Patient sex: F
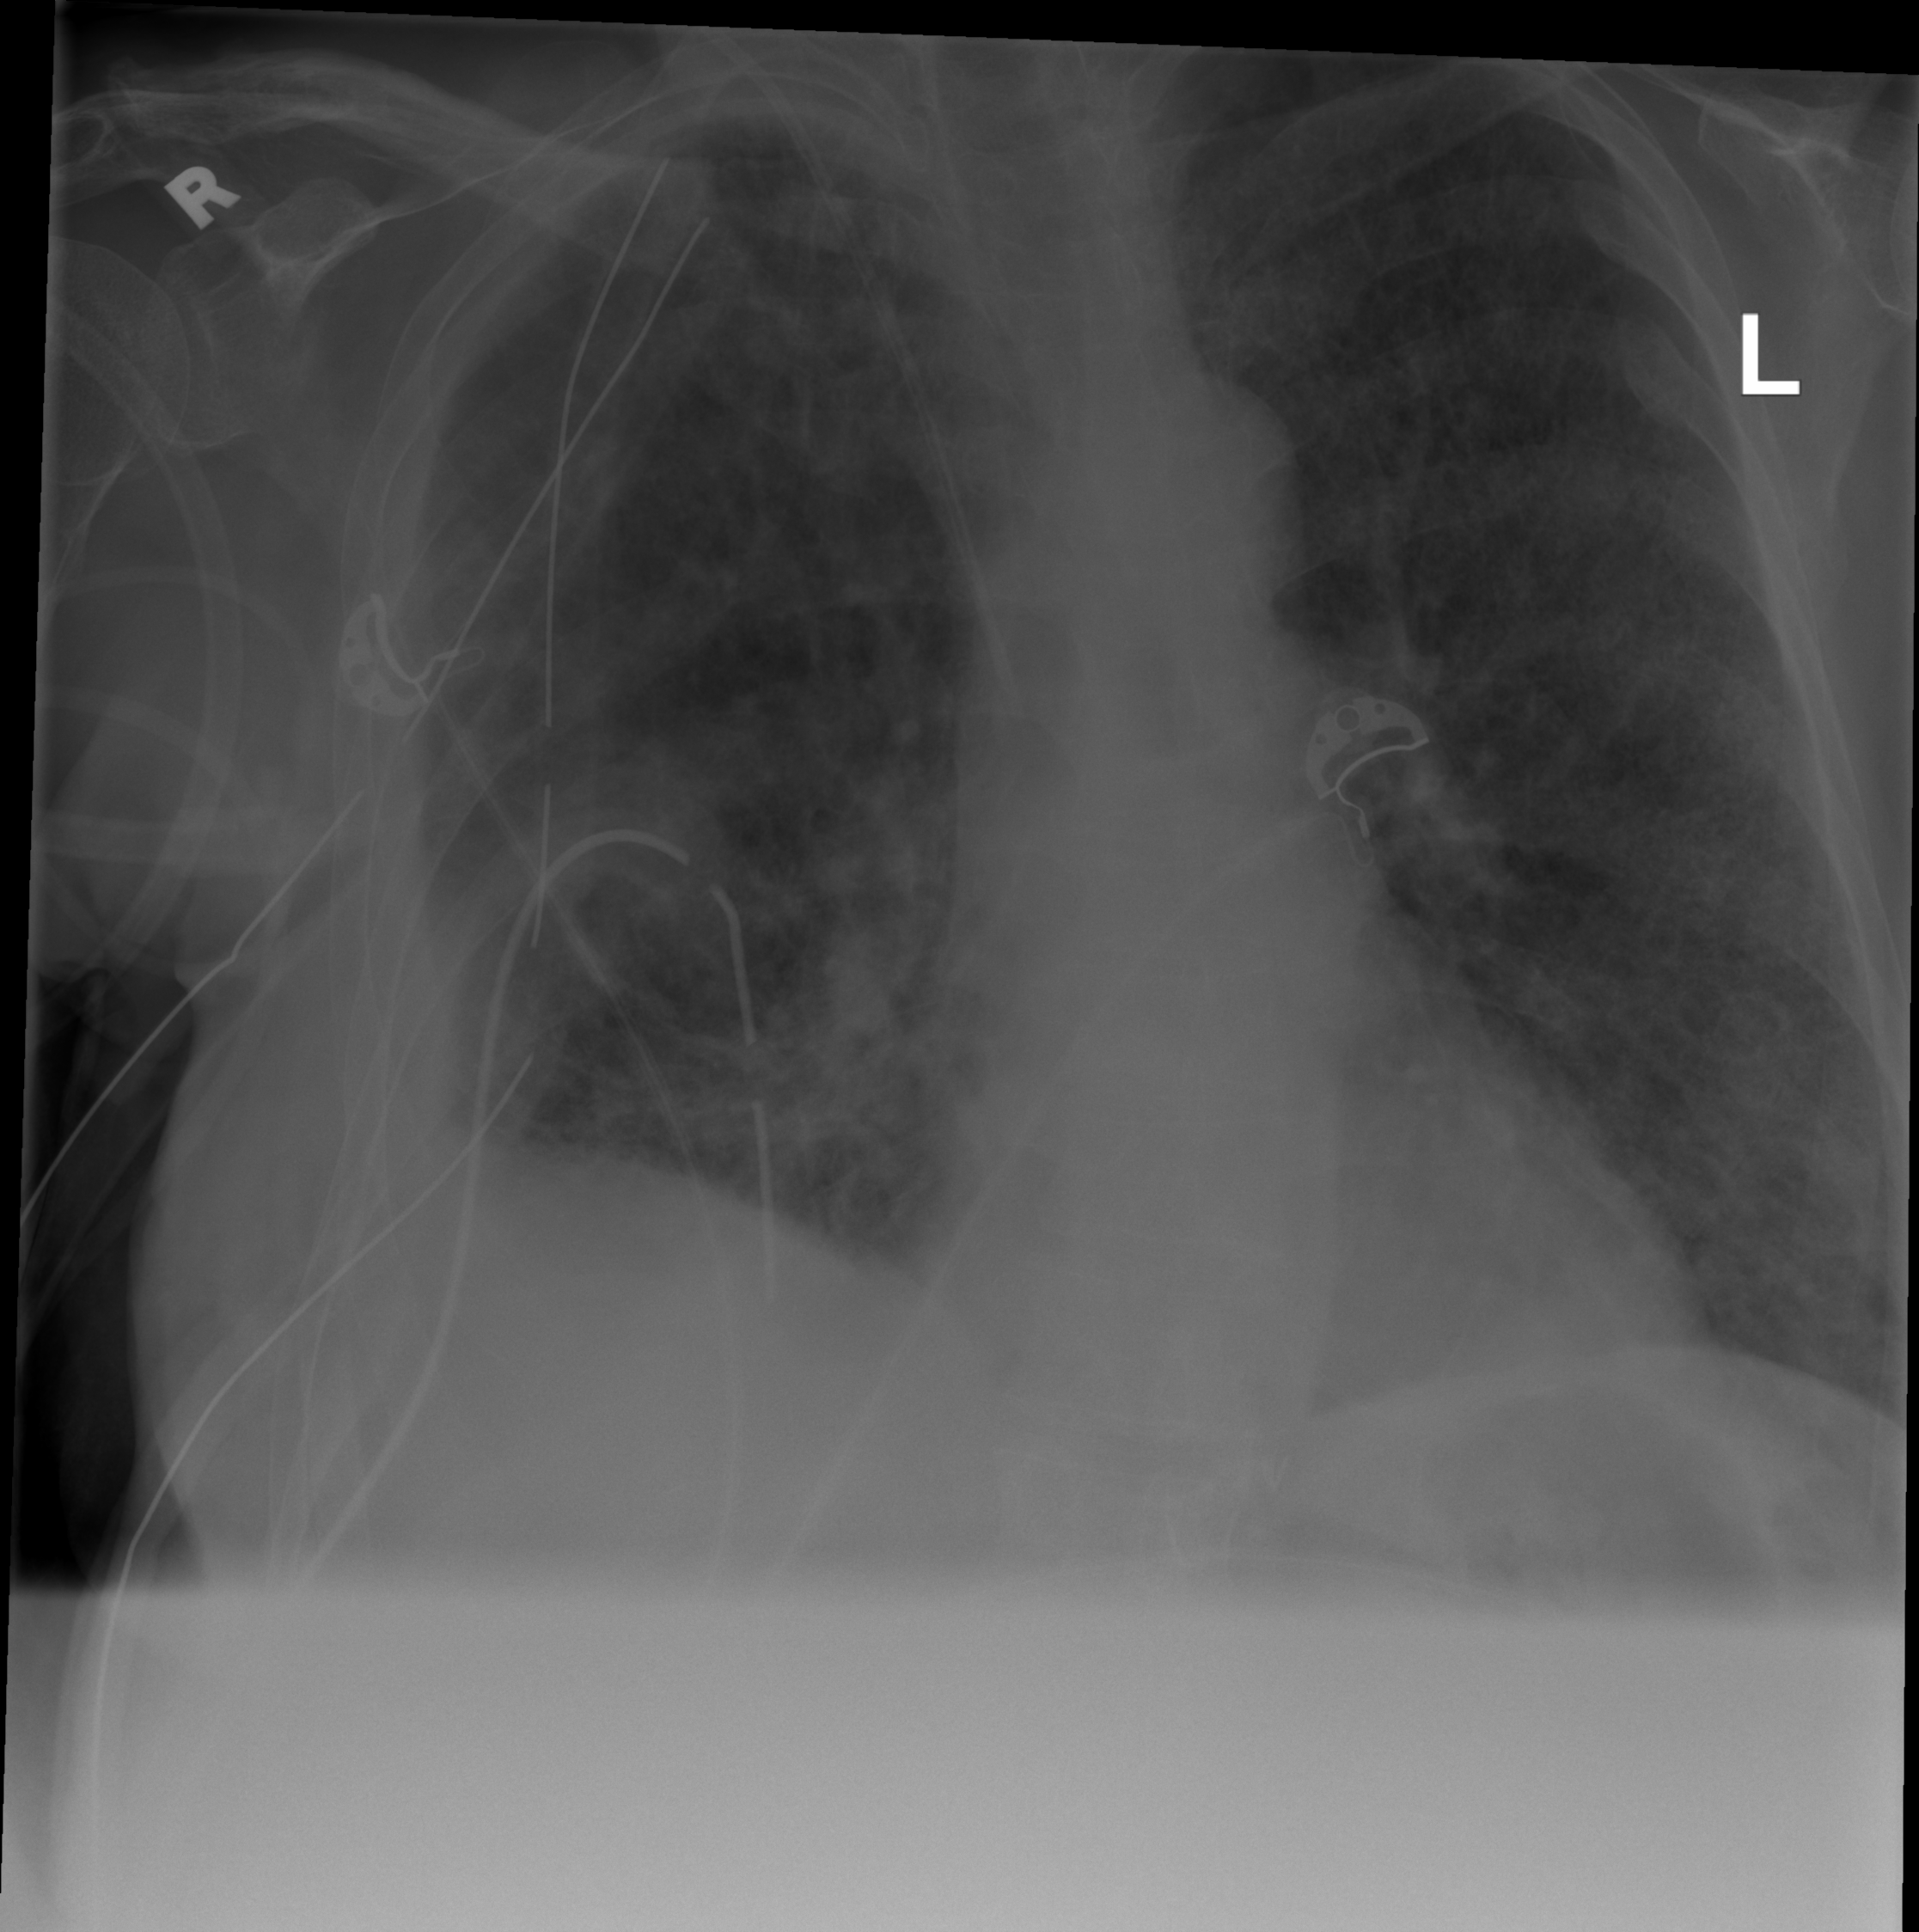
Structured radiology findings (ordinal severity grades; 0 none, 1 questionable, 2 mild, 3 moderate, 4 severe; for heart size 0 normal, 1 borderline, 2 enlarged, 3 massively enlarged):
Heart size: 0
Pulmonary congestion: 0
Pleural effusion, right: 2
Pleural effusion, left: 0
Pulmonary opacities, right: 2
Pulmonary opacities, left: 2
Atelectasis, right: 2
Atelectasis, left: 0